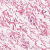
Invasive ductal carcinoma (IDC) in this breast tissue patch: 0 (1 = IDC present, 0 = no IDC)